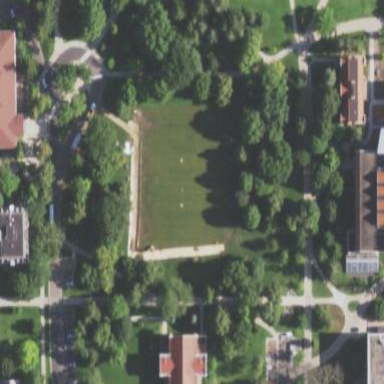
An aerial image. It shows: Recreation ground.